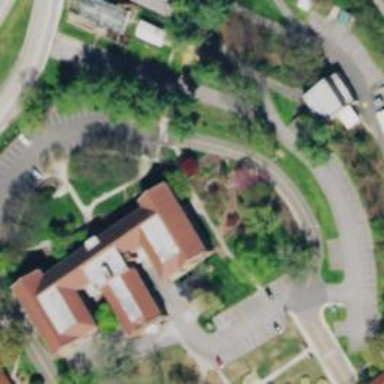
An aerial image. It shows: View of university building.